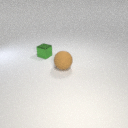
small green metal cube behind large brown rubber sphere